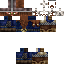
A male human skin with medium skin, wearing brown long hair dressed in a blue armor chest and brown pants, featuring a closed mouth.